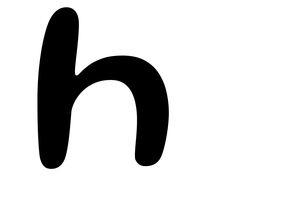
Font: Gluten_Regular